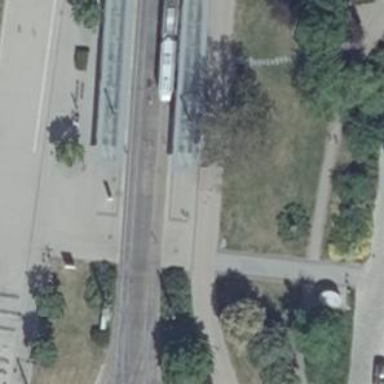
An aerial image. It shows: Tram crossing on the railway.